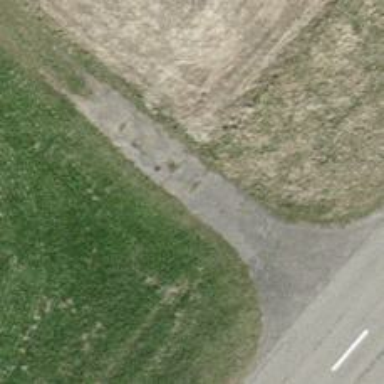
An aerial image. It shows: Grass track with grade5 tracktype.